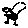
Label: bird